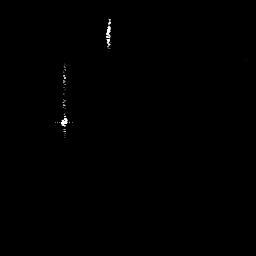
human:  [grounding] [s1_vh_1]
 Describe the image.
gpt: In the satellite image, there is  <ref>1 small ship </ref> <box>[[21, 37, 27, 51, 0]]</box> located at left,  <ref>1 medium ship </ref> <box>[[39, 5, 44, 25, 0]]</box> located at top.